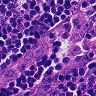
Metastatic tissue present: no